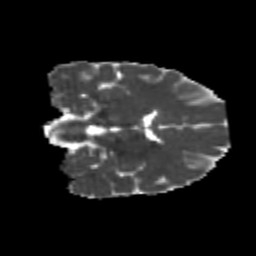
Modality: MD
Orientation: coronal
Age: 25
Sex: male
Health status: healthy
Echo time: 0.074 s